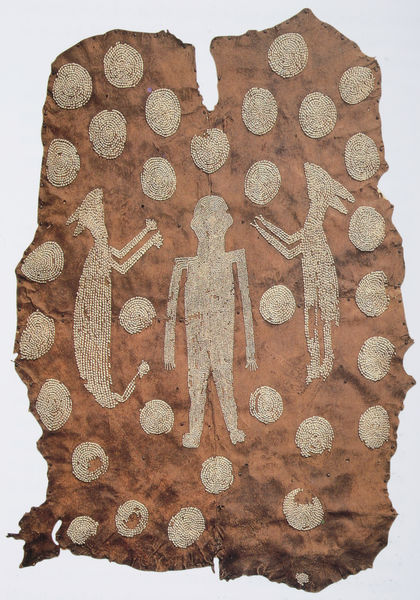
Titel: Powhatans Mantel
Künstler: (Anonym) Powhatan
Standort: Oxford
Institution: Ashmolean Museum of Art and Archaeology
Schlagwörter: dunkel, gott, haut, himmel, mann, schatten, weiß, wolf, ocker, ausschnitt, braun, grau, hell, holz, kleid, licht, schwarz, hund, hunde, tier, tiere, beige, malerei, muster, alt, arm, arme, kleidung, mensch, stehen, natur, bestickt, figur, gewand, mantel, stickerei, stoff, decke, frontal, ohren, perlen, kreis, rund, hase, hasen, beine, fell, sattel, bein, zwei, abstrakt, afrika, einschnitt, naiv, weis, figuren, symmetrie, bronze, bemalt, foto, oben, punkte, katze, schaf, fetzen, eckig, gepunktet, druck, kupfer, kreise, tupfen, bälle, darstellung, jagd, bekleidung, schematisch, photo, stück, kaputt, tierfell, männlich, beute, jäger, christus, leder, echse, männchen, gestickt, anbeten, anbetung, figürlich, ziege, primitiv, symbole, piktogramme, historisch, satteldecke, kult, zerfetzt, steinzeit, reis, tierformen, anonym, gerissen, indigen, australien, archaisch, kleidungsstück, gegerbt, urzeit, tierhaut, aborigine, anthropologisch, greben, kuhhaut, lede, ritueal, wold, unkte, frühzeitlich, erlegte beute, fingerabdrücke